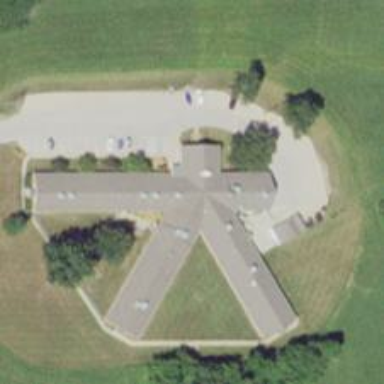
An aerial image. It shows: Nursing home.